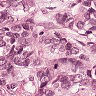
Metastatic tissue present: yes